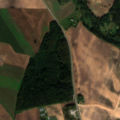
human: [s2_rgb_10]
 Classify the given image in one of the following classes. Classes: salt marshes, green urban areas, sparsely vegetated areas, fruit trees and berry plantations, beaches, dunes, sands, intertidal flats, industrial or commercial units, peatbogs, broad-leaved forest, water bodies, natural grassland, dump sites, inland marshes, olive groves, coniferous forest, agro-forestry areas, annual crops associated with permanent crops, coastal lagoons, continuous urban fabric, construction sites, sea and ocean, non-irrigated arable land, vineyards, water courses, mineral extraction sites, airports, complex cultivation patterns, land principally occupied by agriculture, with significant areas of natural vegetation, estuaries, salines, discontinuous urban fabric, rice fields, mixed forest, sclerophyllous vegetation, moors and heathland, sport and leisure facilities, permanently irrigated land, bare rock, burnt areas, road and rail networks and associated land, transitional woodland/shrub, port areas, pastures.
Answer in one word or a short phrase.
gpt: non-irrigated arable land, land principally occupied by agriculture, with significant areas of natural vegetation, broad-leaved forest, mixed forest